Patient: sex M, age 55
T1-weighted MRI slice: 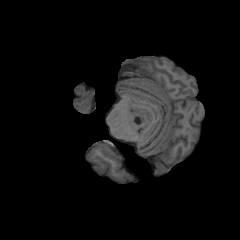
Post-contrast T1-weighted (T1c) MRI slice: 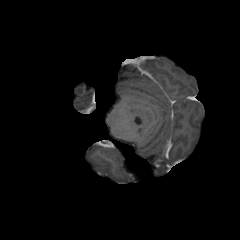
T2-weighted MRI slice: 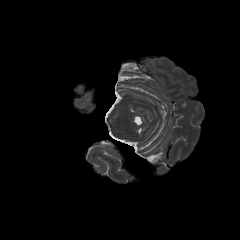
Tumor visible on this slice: no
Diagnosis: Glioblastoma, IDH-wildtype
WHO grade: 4